Question: Intent.ACTION_SENDTO in shows two options but my clent is asking to remove the gmail option and i don't see a way out please help me
'''
Intent emailIntent =
new Intent(Intent.ACTION_SENDTO,
Uri.fromParts( "mailto",userInput.getText().toString(), null));
emailIntent.putExtra(Intent.EXTRA_SUBJECT, "Press Release");
emailIntent.putExtra(android.content.Intent.EXTRA_TEXT, "Please view this press release");
startActivity(Intent.createChooser(emailIntent,"Send mail using..."));
'''

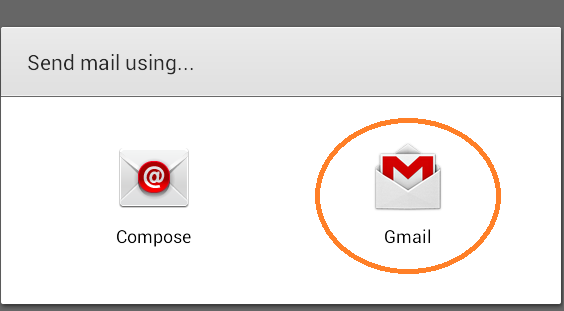
Answer: Use
'emailIntent.setPackage(PackageName of Email app);' before calling startActivity.
---
'com.sec.android.email''com.htc.android.mail'
'''
Intent emailIntent = new Intent(Intent.ACTION_SENDTO, Uri.fromParts(
"mailto", userInput.getText().toString(), null));
emailIntent.putExtra(Intent.EXTRA_SUBJECT, "Press Release");
emailIntent.putExtra(android.content.Intent.EXTRA_TEXT,
"Please view this press release");
// Identify the package name of email client and set to intent
List<ResolveInfo> resInfo = getPackageManager().queryIntentActivities(emailIntent, 0);
if (!resInfo.isEmpty()) {
for (ResolveInfo info : resInfo) {
if (info.activityInfo.packageName.toLowerCase().contains(".android.email")
|| info.activityInfo.name.toLowerCase().contains(".android.email")) {
emailIntent.setPackage(info.activityInfo.packageName);
// And now call
startActivity(Intent.createChooser(emailIntent, "Send mail using..."));
}
}
}
'''
---
You should read <URL>